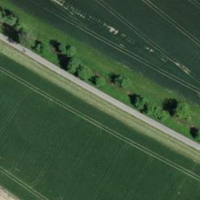
EUNIS habitat code: 52
Species observed at this site:
Tettigonia viridissima